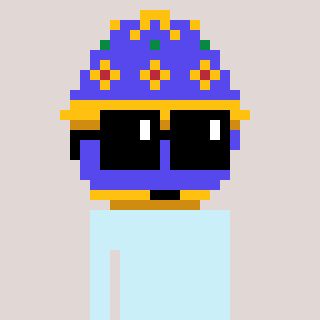
a pixel art character with square black sunglasses, a faberge-shaped head and a yellow-colored body on a warm background